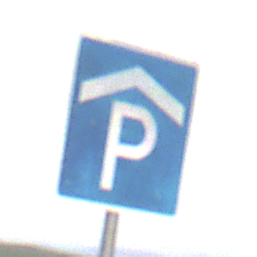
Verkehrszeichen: Parkhaus
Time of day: SunriseSunset
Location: Outdoor (Nature)
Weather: PartlyCloudy
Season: NotSpecified
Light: Natural